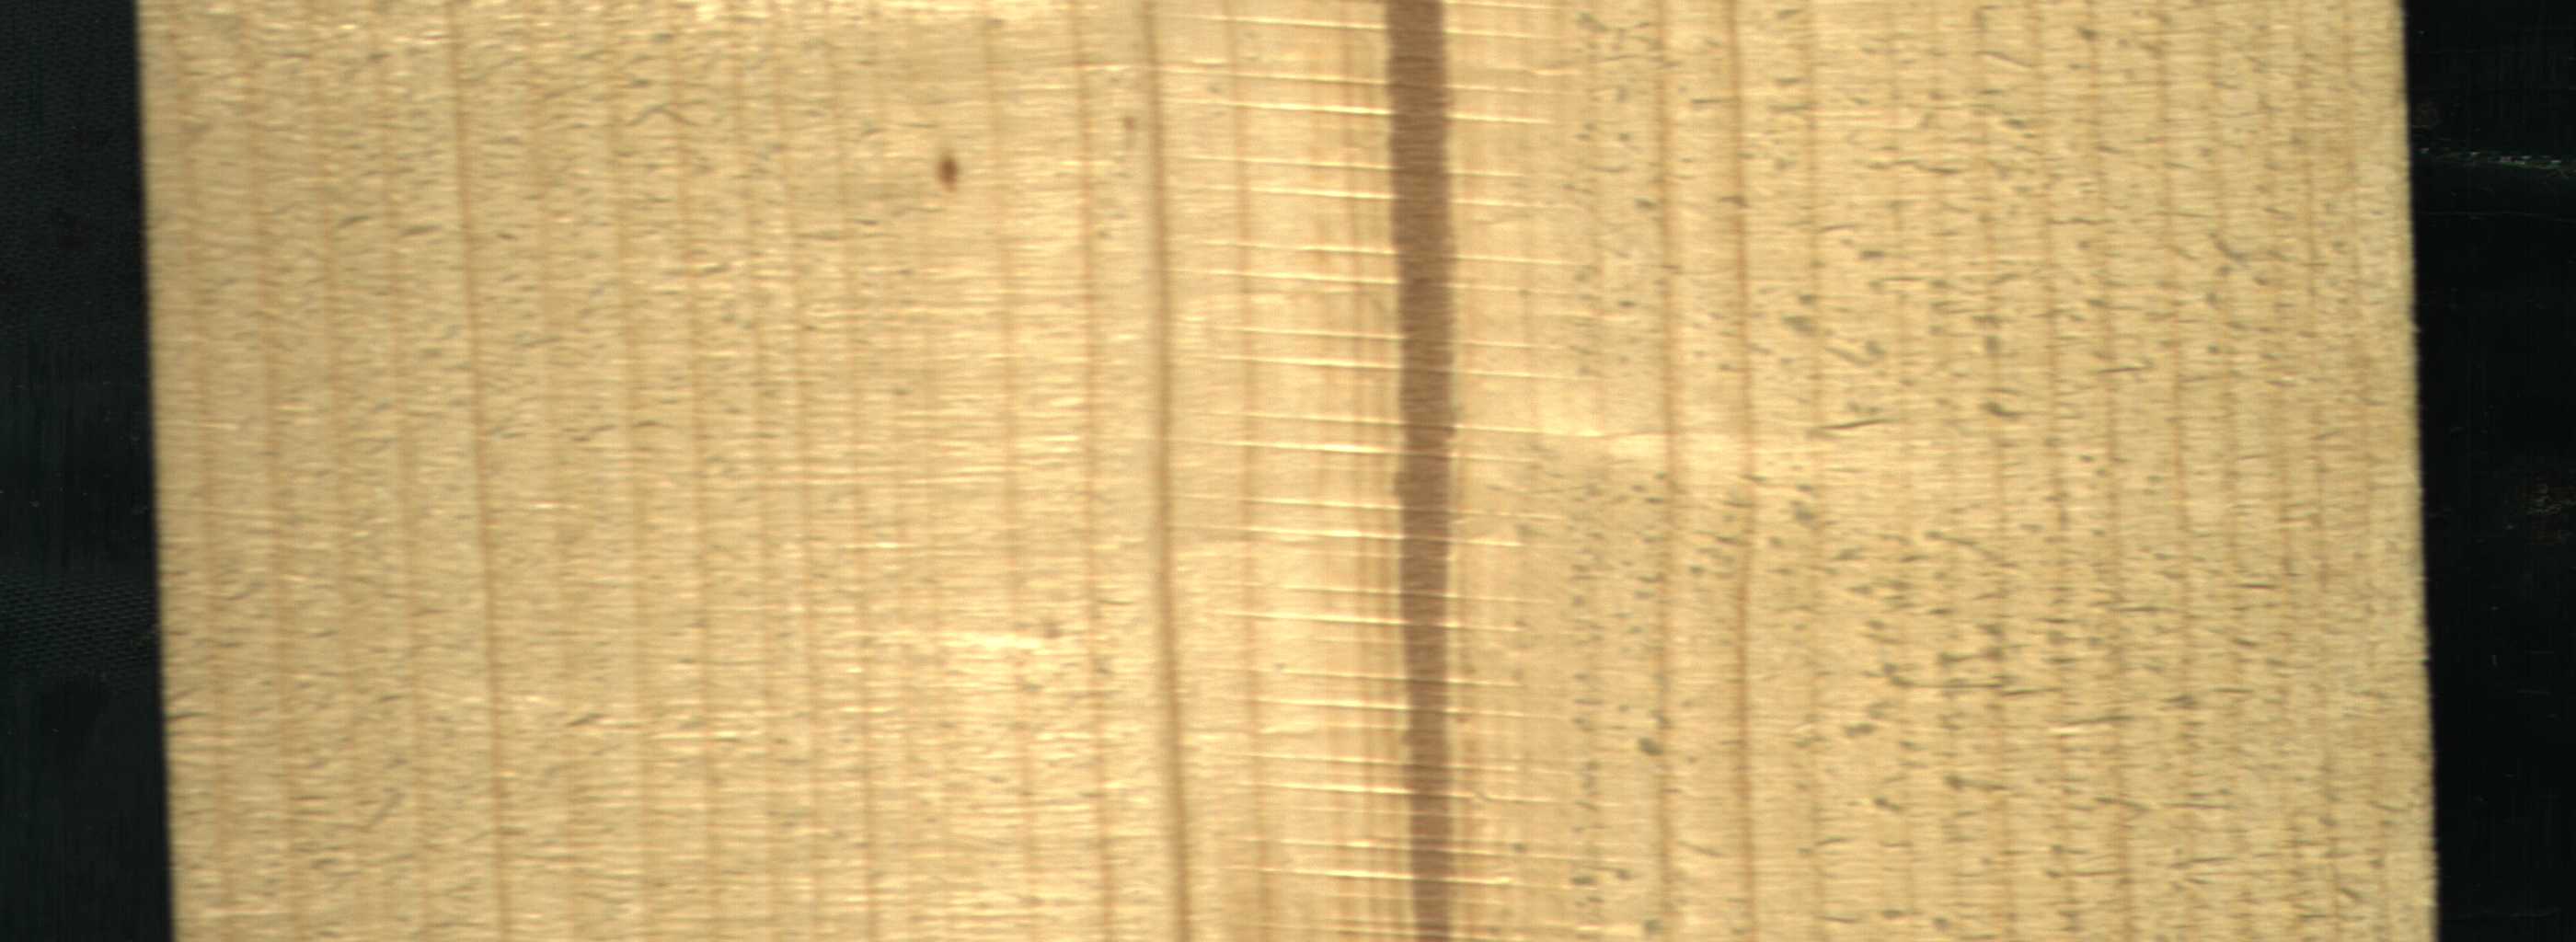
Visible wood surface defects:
Marrow
resin